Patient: sex F, age 61
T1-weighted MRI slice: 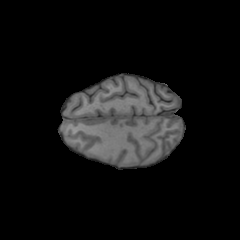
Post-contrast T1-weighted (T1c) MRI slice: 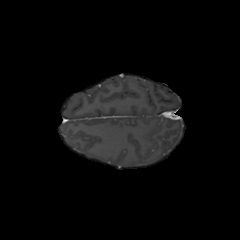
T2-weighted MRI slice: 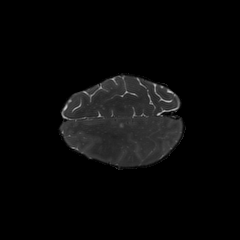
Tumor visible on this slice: no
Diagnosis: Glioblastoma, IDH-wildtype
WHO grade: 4